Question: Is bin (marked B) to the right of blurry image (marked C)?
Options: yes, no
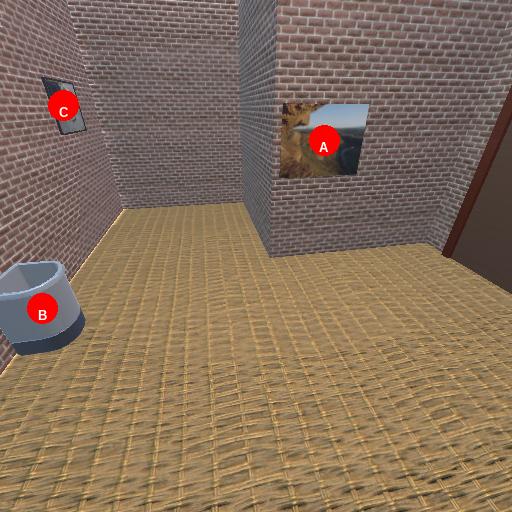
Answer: yes